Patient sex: M
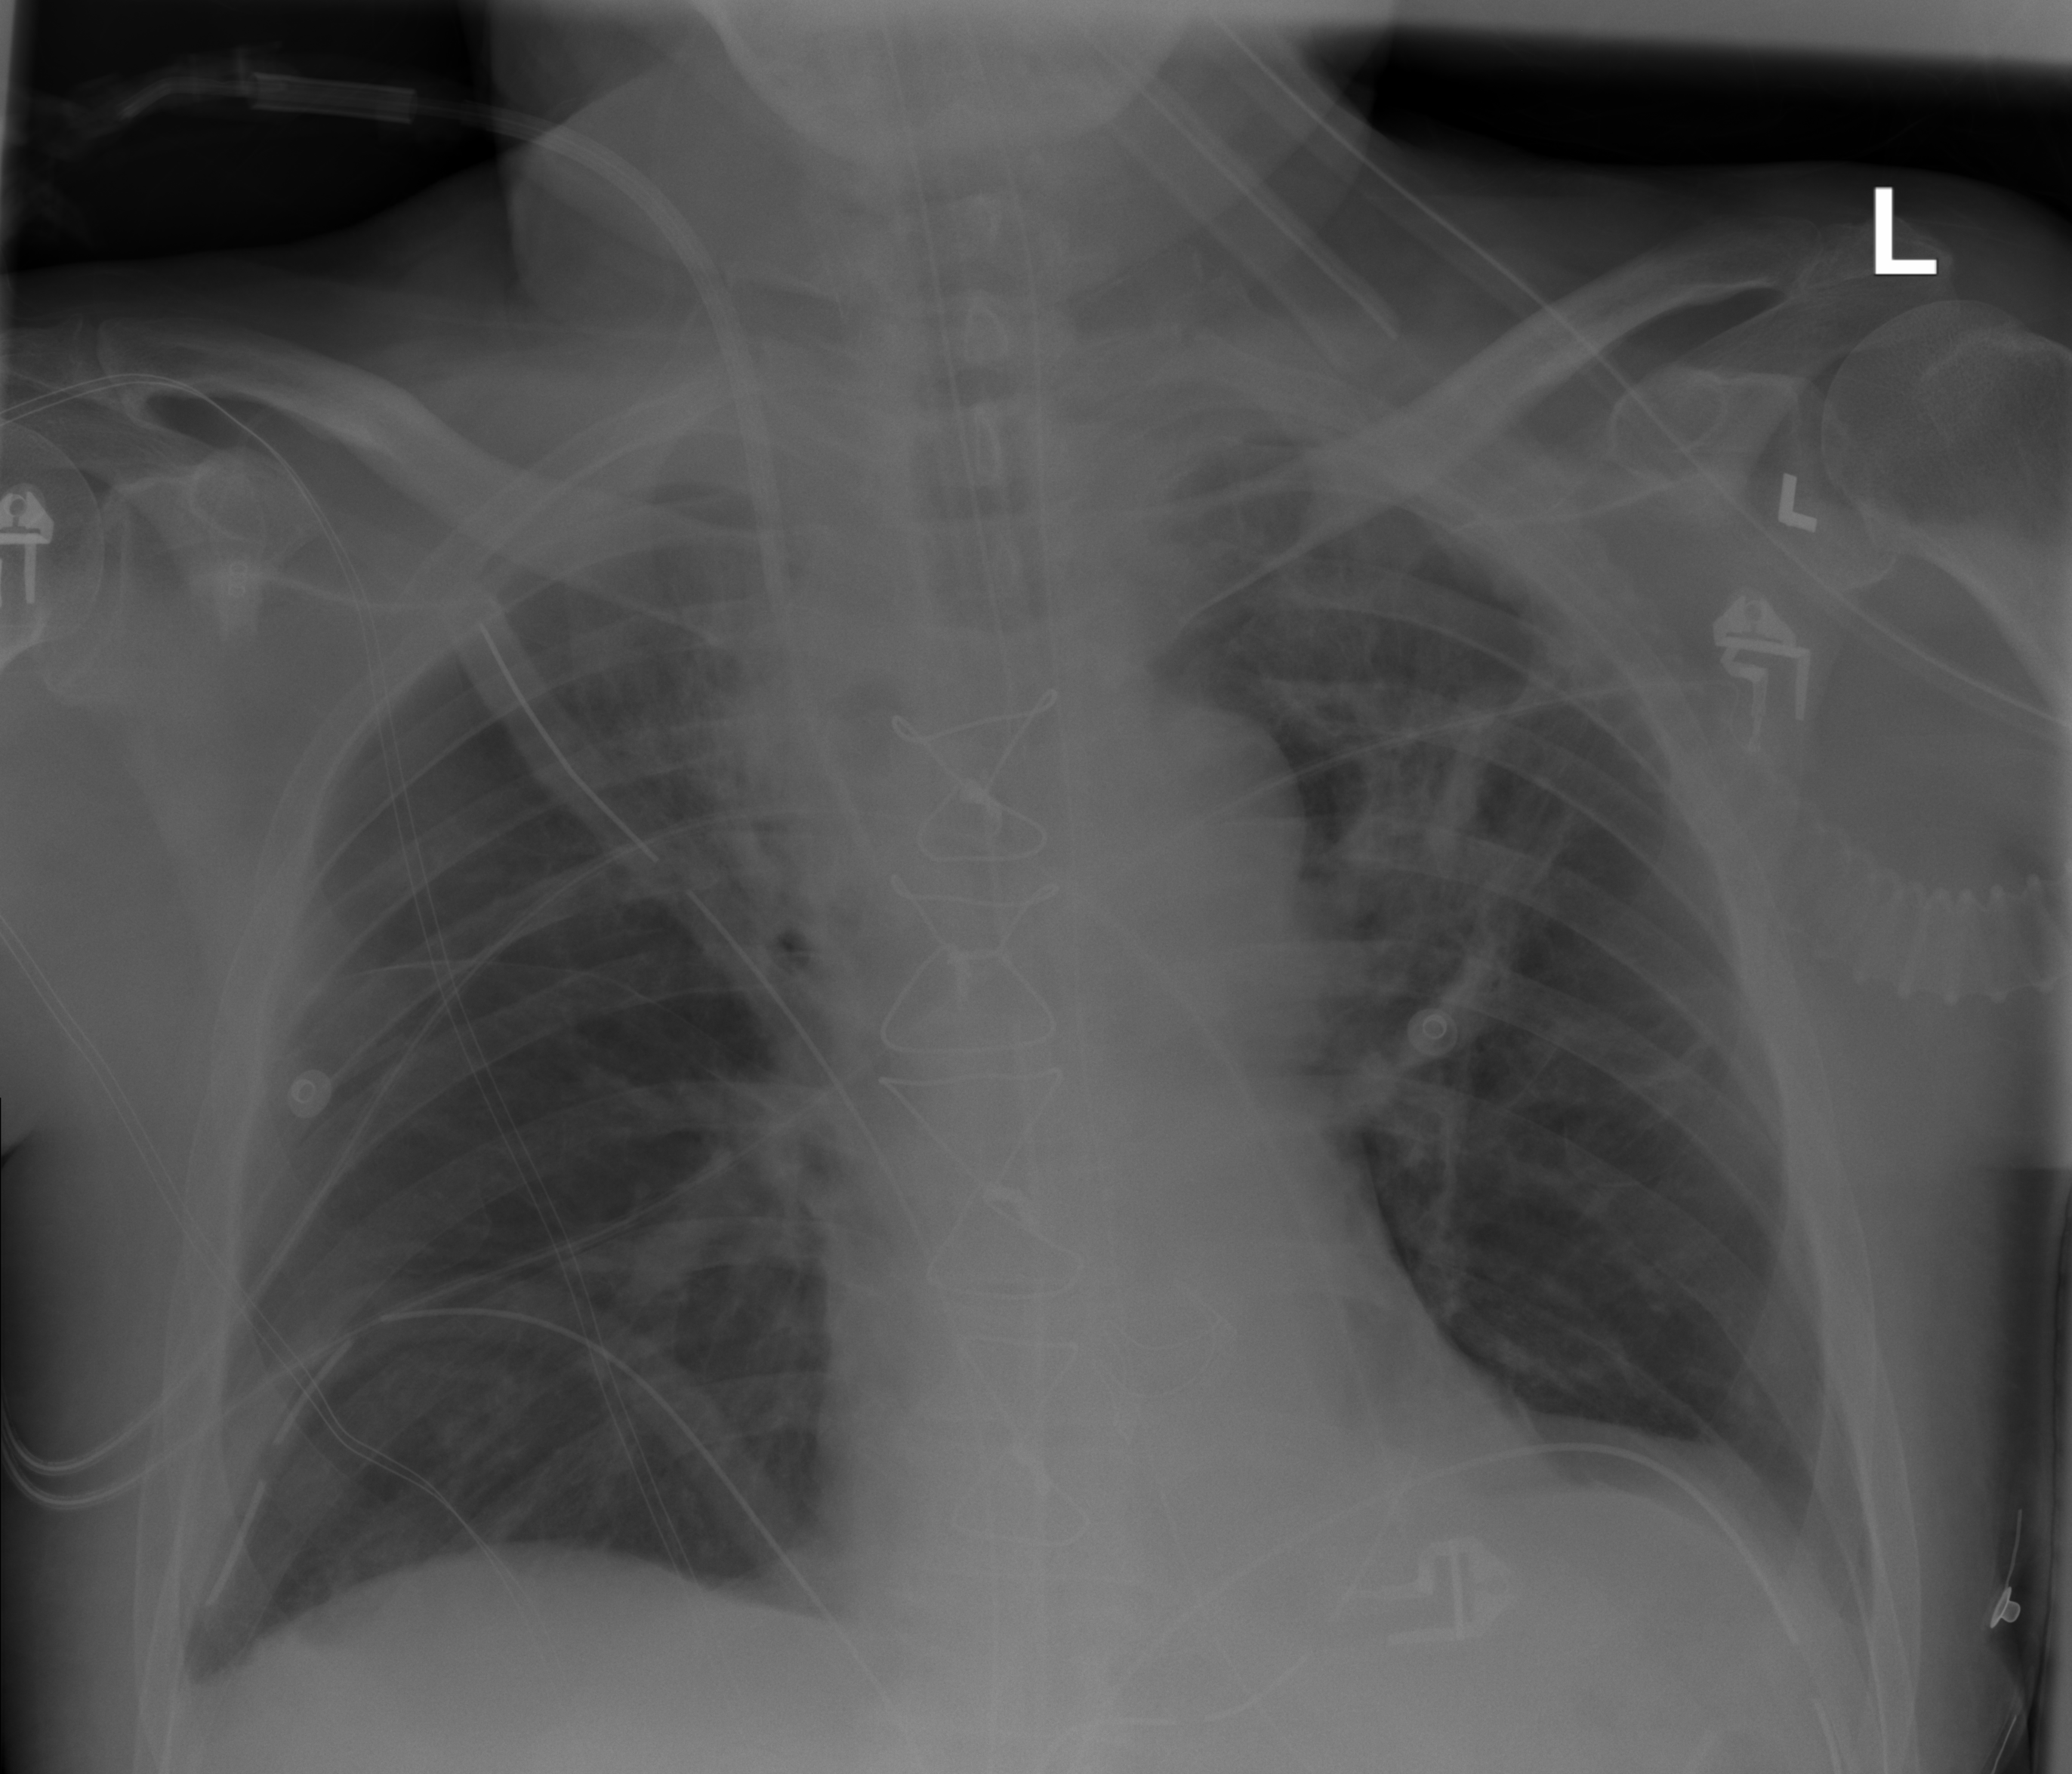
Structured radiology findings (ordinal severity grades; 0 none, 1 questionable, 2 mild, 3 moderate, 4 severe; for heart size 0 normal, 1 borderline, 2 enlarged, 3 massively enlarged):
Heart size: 0
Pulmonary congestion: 0
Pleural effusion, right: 0
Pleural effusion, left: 0
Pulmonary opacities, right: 2
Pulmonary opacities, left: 2
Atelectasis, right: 2
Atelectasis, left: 2